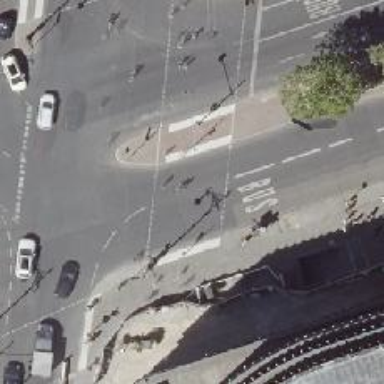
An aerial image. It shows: Crossing with traffic signals.